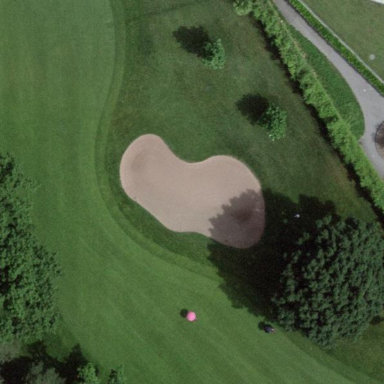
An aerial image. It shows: Bunker on golf course.